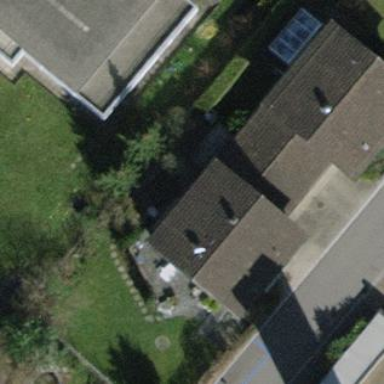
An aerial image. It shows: Pitched roof building.